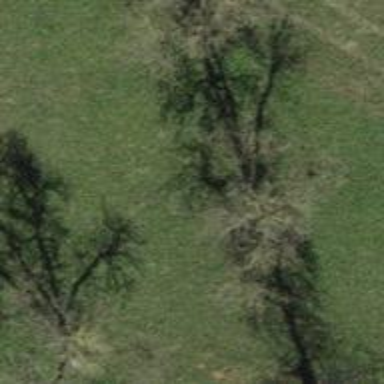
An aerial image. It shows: Beautiful tree in nature.